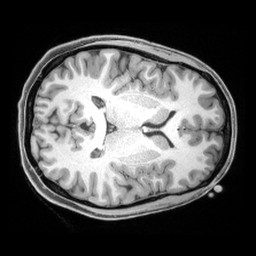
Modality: T1w
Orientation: axial
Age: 23
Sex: female
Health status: healthy
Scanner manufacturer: siemens
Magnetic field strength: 3 T
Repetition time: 2.4 s
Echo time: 0.00194 s